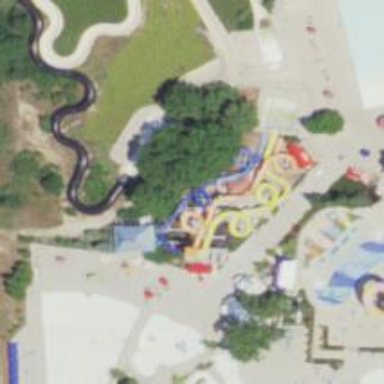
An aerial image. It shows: Water slide attraction.